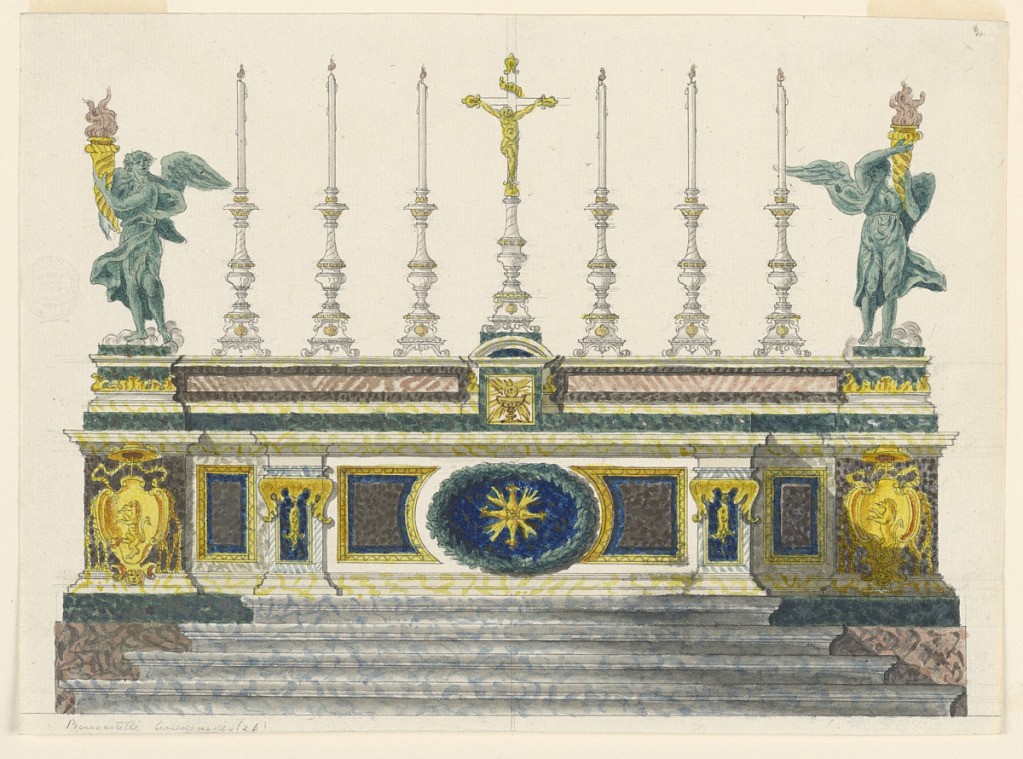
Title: Altar of Colored Marbles,
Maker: Luigi Righetti, Italian, 1780 - 1819
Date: ca. 1820
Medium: Pen and gray ink, watercolor, over graphite on white laid paper
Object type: Drawing
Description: Horizontal composition of a colored marble altar with four steps beneath. The front of the mensa is decorated in the middle by a cross framed with an oval garland. The lateral panels feature the coat-of-arms of a prelate with a lion rampant. The tabernacle is in the center of the altar bank with a circular pediment above and three burning candles on each side. The candles are flanked by green angel statues with green cornucopiae with red flames. Clouds are beneath the angels feet.